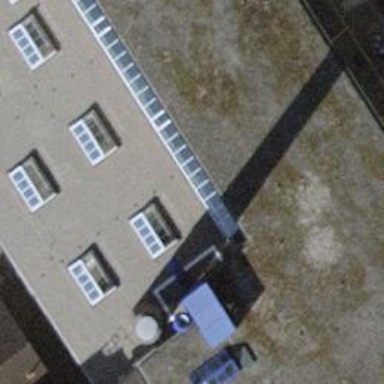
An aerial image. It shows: Office building.